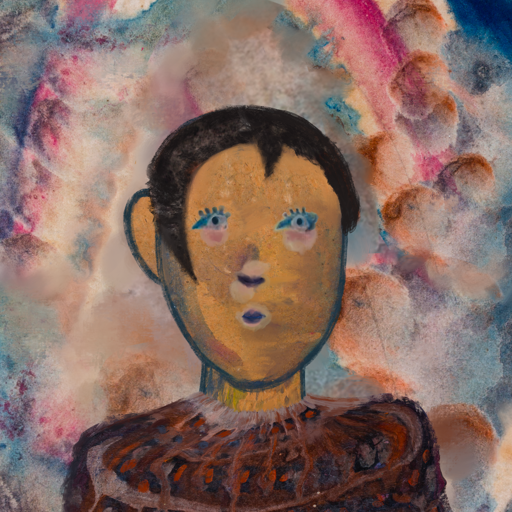
Background: Rupkatha, Head And Neck Front: In_The_Sun, Face Front: Hill_Girl, Bust: Hypocrite, Hair Front: Roy_Bahadur, Head Accessory: Blank, Second Necklace: Blank, Necklace: Blank, Baby: Blank